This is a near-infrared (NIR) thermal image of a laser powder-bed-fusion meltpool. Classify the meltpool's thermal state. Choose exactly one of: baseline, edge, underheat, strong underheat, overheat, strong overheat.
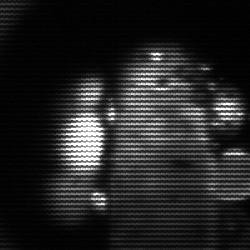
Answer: strong underheat